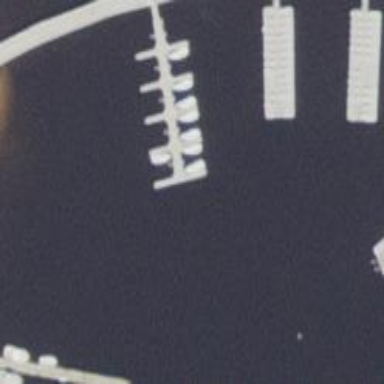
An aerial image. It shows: Man-made pier.